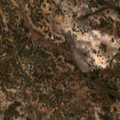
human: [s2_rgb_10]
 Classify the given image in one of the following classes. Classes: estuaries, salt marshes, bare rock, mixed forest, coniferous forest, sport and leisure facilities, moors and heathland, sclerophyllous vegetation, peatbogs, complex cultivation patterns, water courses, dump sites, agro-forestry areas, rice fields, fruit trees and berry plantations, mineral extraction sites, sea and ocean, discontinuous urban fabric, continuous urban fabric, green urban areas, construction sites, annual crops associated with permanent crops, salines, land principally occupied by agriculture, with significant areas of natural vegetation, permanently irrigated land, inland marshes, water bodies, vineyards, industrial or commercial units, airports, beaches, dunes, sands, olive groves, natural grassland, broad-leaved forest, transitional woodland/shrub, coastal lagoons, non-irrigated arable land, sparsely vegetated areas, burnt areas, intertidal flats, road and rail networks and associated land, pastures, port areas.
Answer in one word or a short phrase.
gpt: land principally occupied by agriculture, with significant areas of natural vegetation, agro-forestry areas, broad-leaved forest